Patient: sex F, age 58
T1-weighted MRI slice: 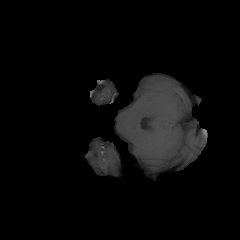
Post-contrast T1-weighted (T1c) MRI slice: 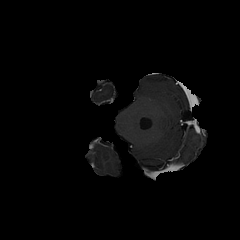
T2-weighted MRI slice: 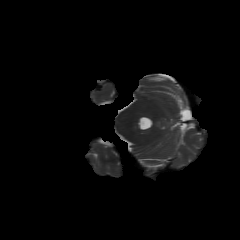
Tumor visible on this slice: no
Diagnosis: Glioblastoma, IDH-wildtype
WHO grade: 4